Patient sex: M
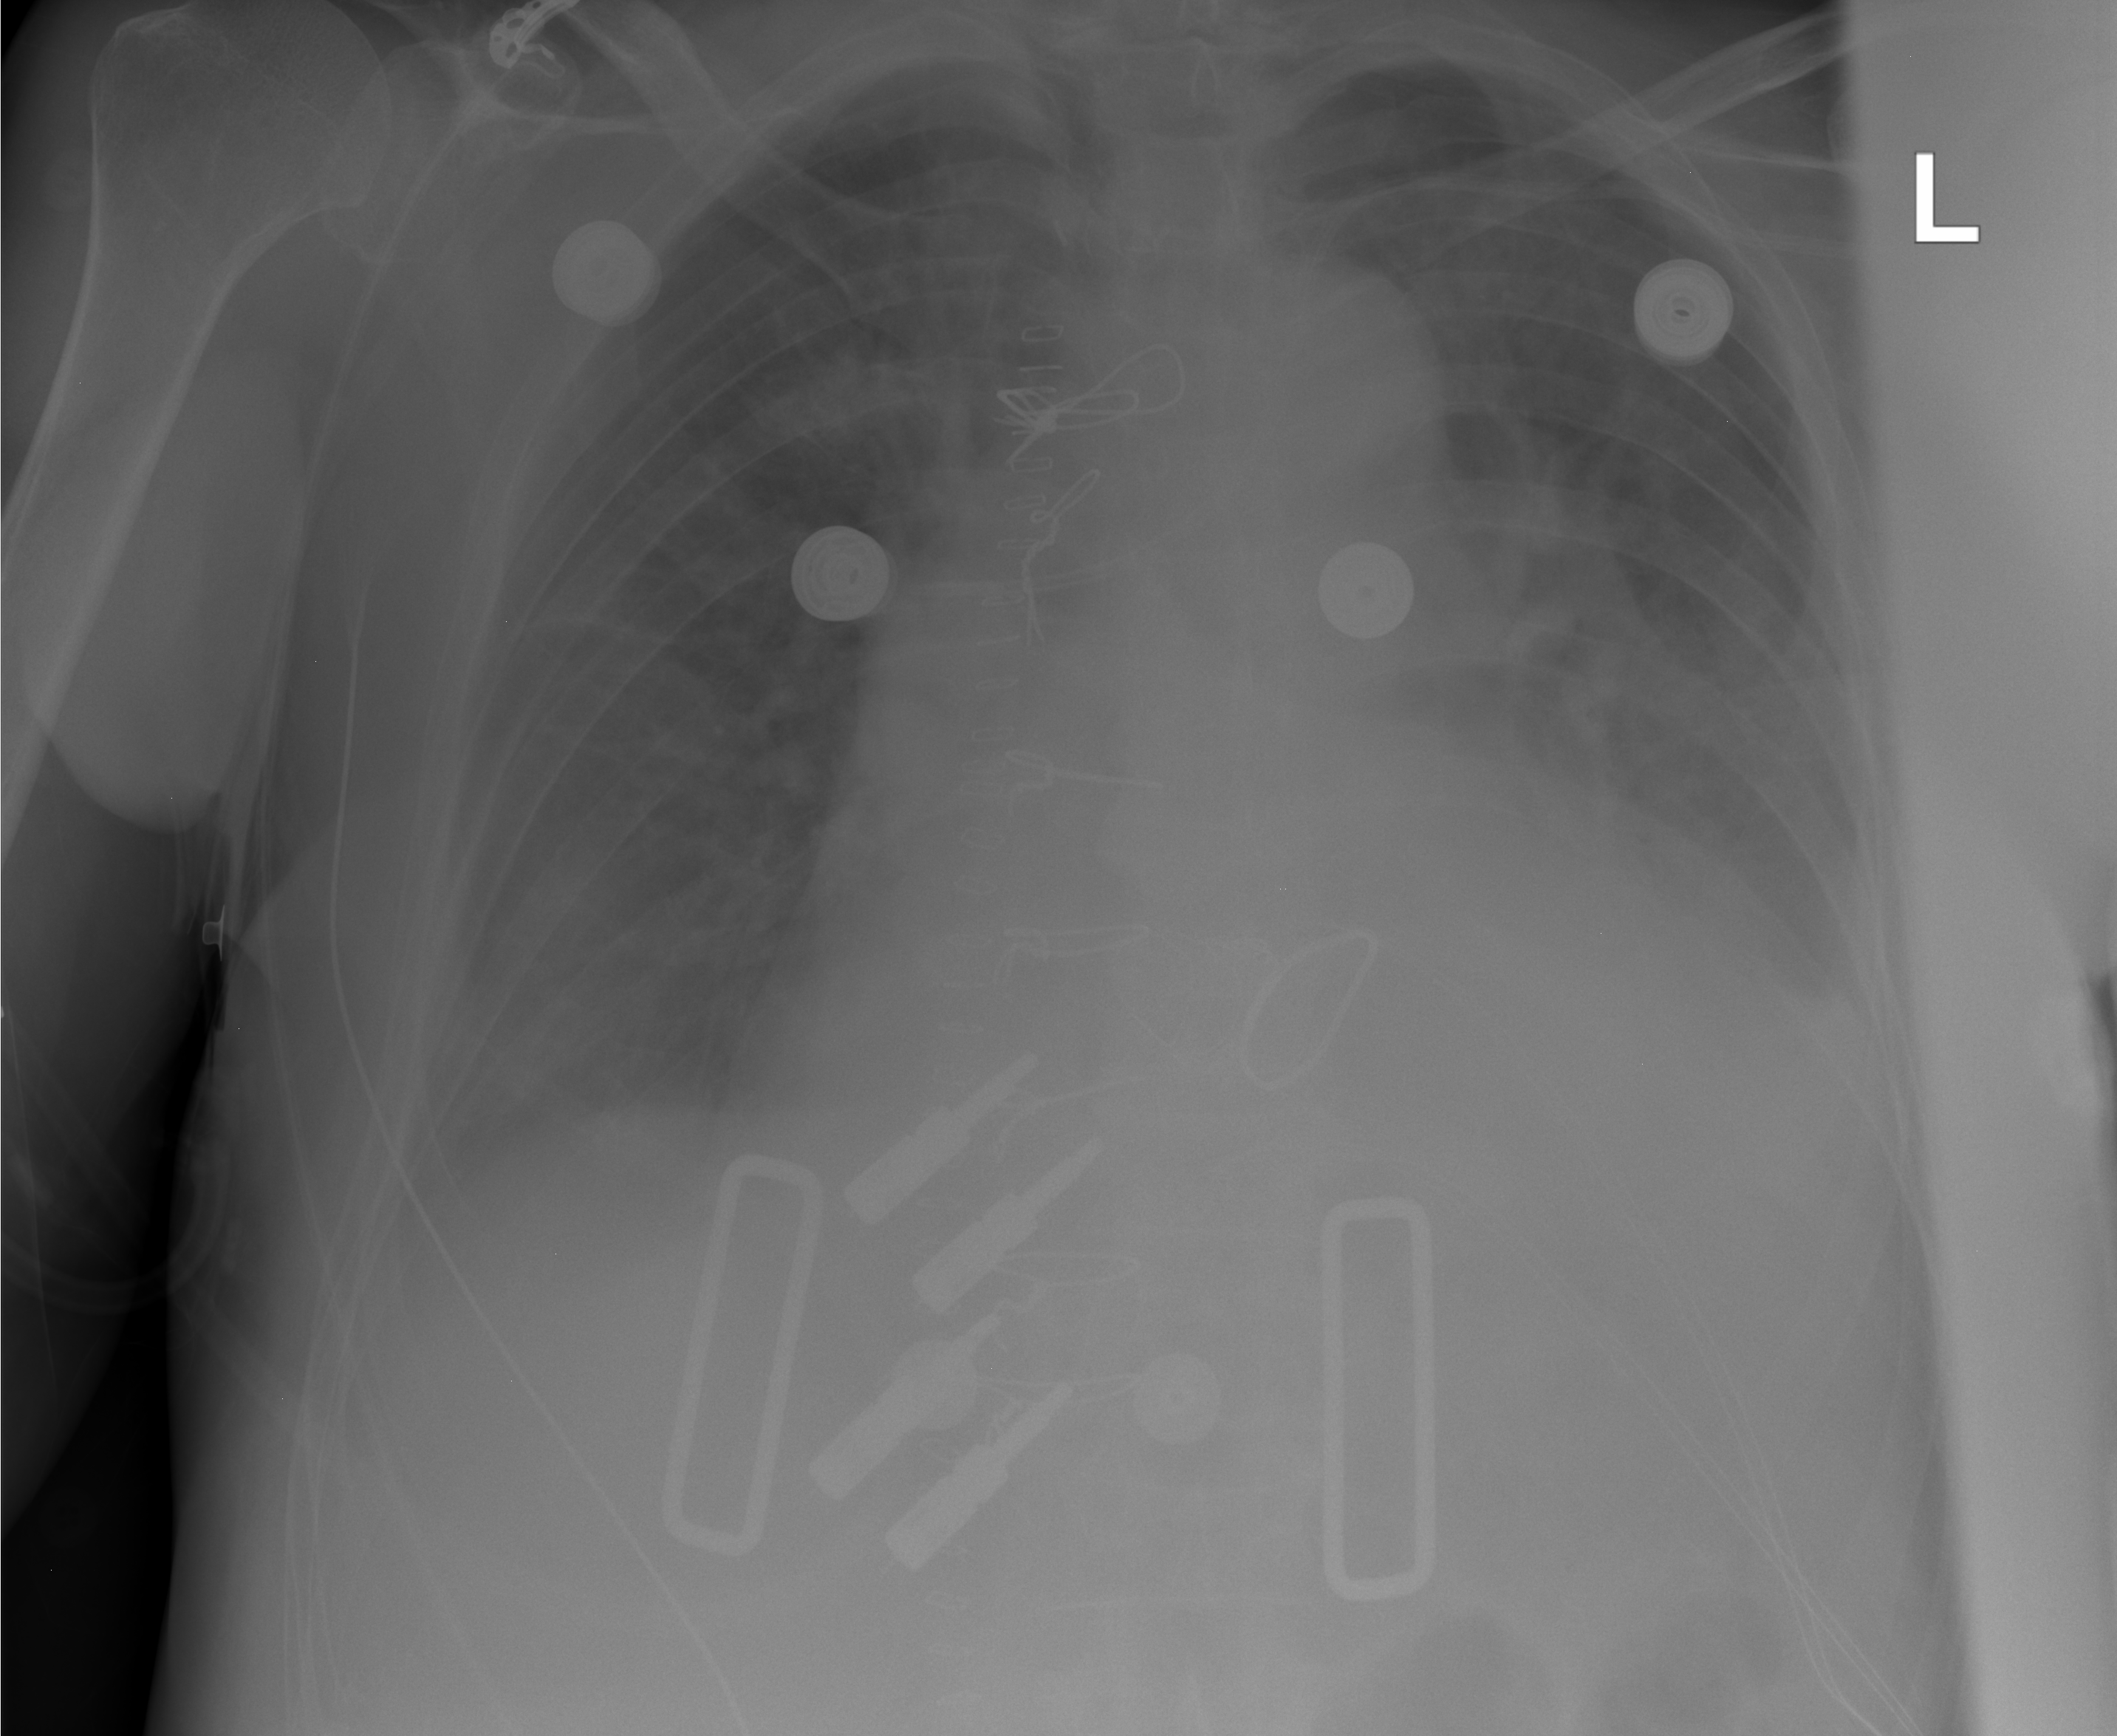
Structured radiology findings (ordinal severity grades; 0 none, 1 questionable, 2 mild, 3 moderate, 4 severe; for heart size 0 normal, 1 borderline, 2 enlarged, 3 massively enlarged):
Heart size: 3
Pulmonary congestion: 2
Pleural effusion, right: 3
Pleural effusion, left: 3
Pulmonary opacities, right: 0
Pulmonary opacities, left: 0
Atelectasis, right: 2
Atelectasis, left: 2